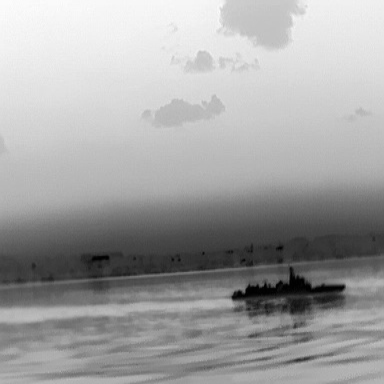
There is a warship in the infrared image.